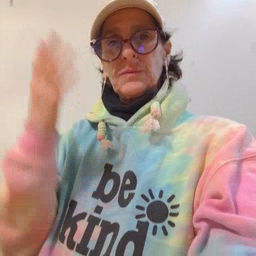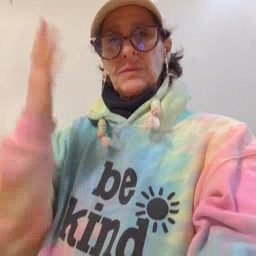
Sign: cry